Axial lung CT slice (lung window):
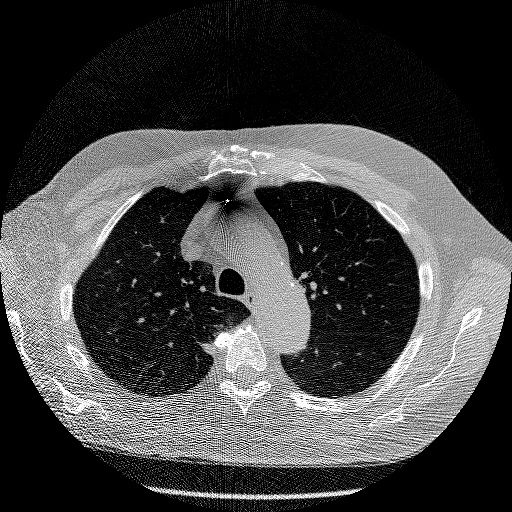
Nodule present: no